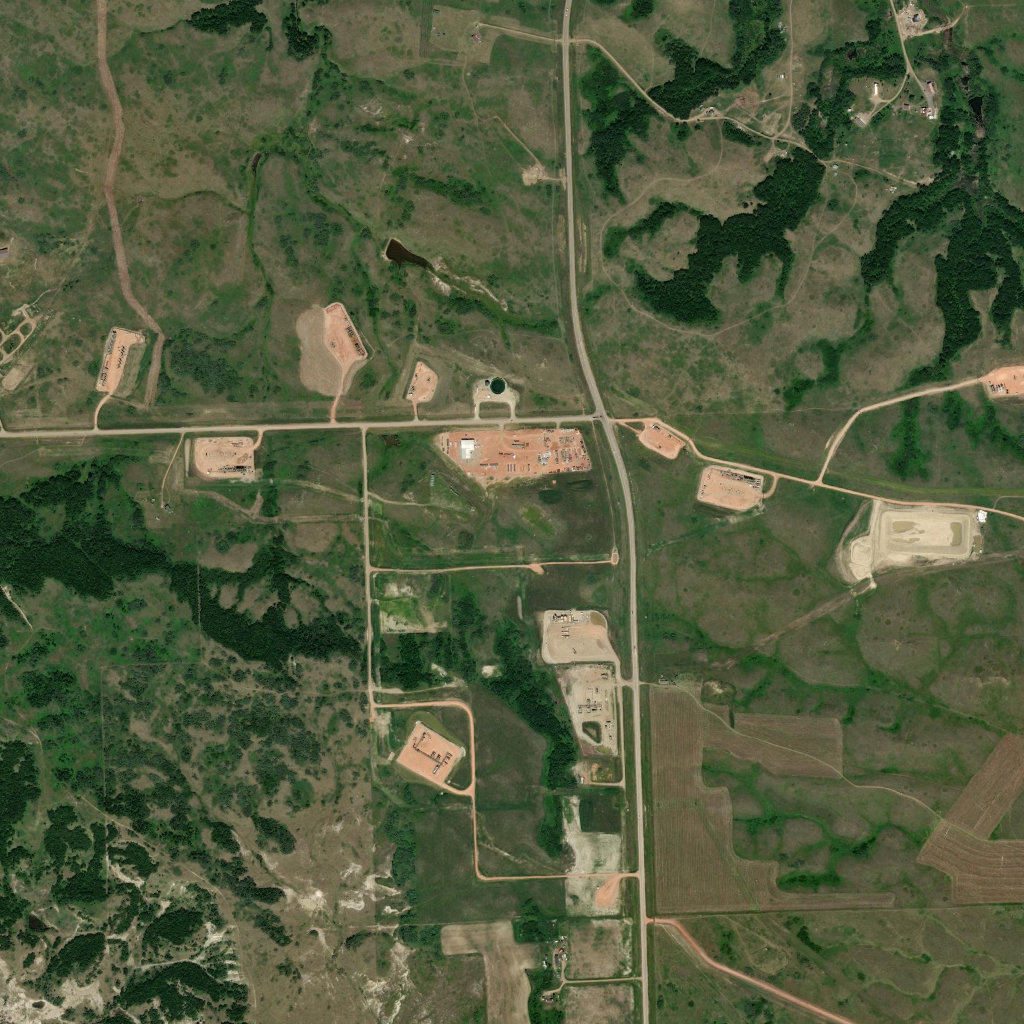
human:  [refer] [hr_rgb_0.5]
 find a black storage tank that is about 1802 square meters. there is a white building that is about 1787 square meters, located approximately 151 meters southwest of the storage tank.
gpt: <box>[[47, 36, 49, 38, 0]]</box>

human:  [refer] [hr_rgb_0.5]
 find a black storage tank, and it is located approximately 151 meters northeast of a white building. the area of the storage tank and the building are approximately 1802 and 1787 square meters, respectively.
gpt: <box>[[47, 36, 49, 38, 0]]</box>